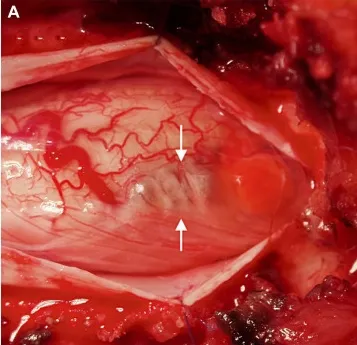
Operative and pathological findings. During operation, a soft blister-like mass with cystic formation (arrows) was detected (A).
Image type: medical_photograph (other_medical_photograph)